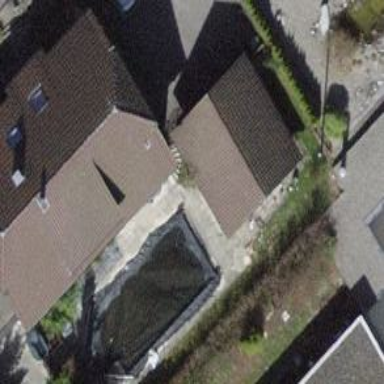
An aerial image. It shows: Swimming pool located in leisure land.